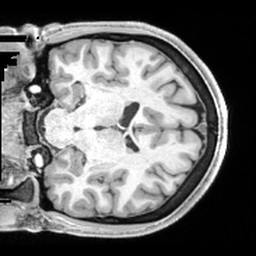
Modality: T1w
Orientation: coronal